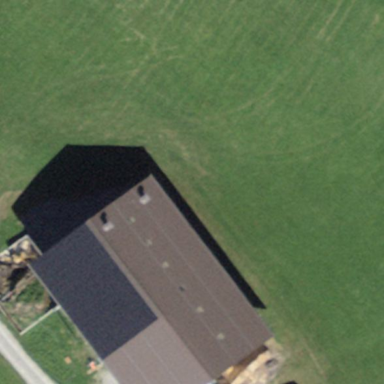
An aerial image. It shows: Rural barn.